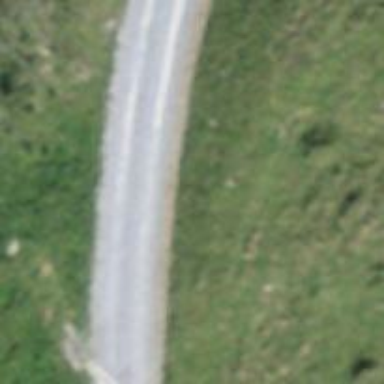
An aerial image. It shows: Service road with unpaved surface.